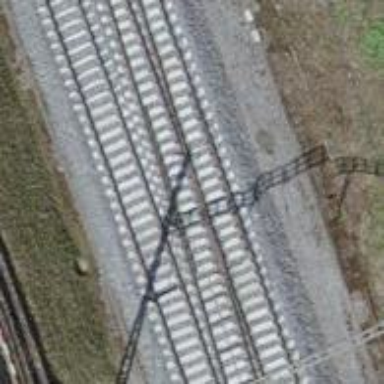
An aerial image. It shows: Single railway track with electrification through contact line.